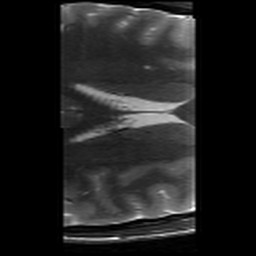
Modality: T2w
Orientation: axial
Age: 21
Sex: female
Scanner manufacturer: siemens
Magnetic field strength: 3 T
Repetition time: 8.02 s
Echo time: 0.08 s